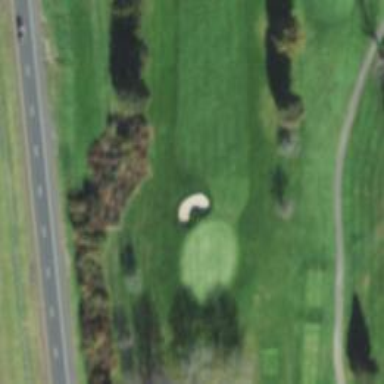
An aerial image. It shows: Golf hole.